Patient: sex M, age 54
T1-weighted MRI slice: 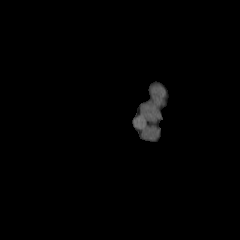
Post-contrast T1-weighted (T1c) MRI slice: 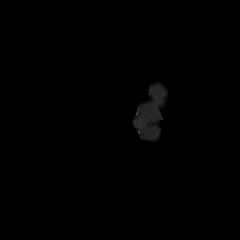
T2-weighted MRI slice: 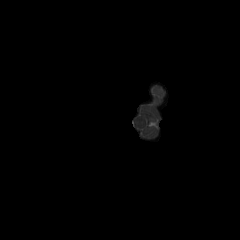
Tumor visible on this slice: no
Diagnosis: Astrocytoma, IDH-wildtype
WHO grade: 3